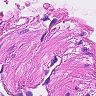
Metastatic tissue present: no